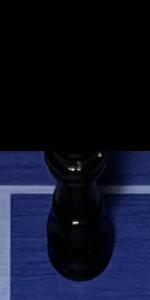
Label: Queen_Black